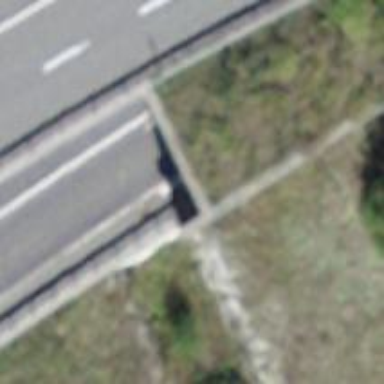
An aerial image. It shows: Retaining wall.